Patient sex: F
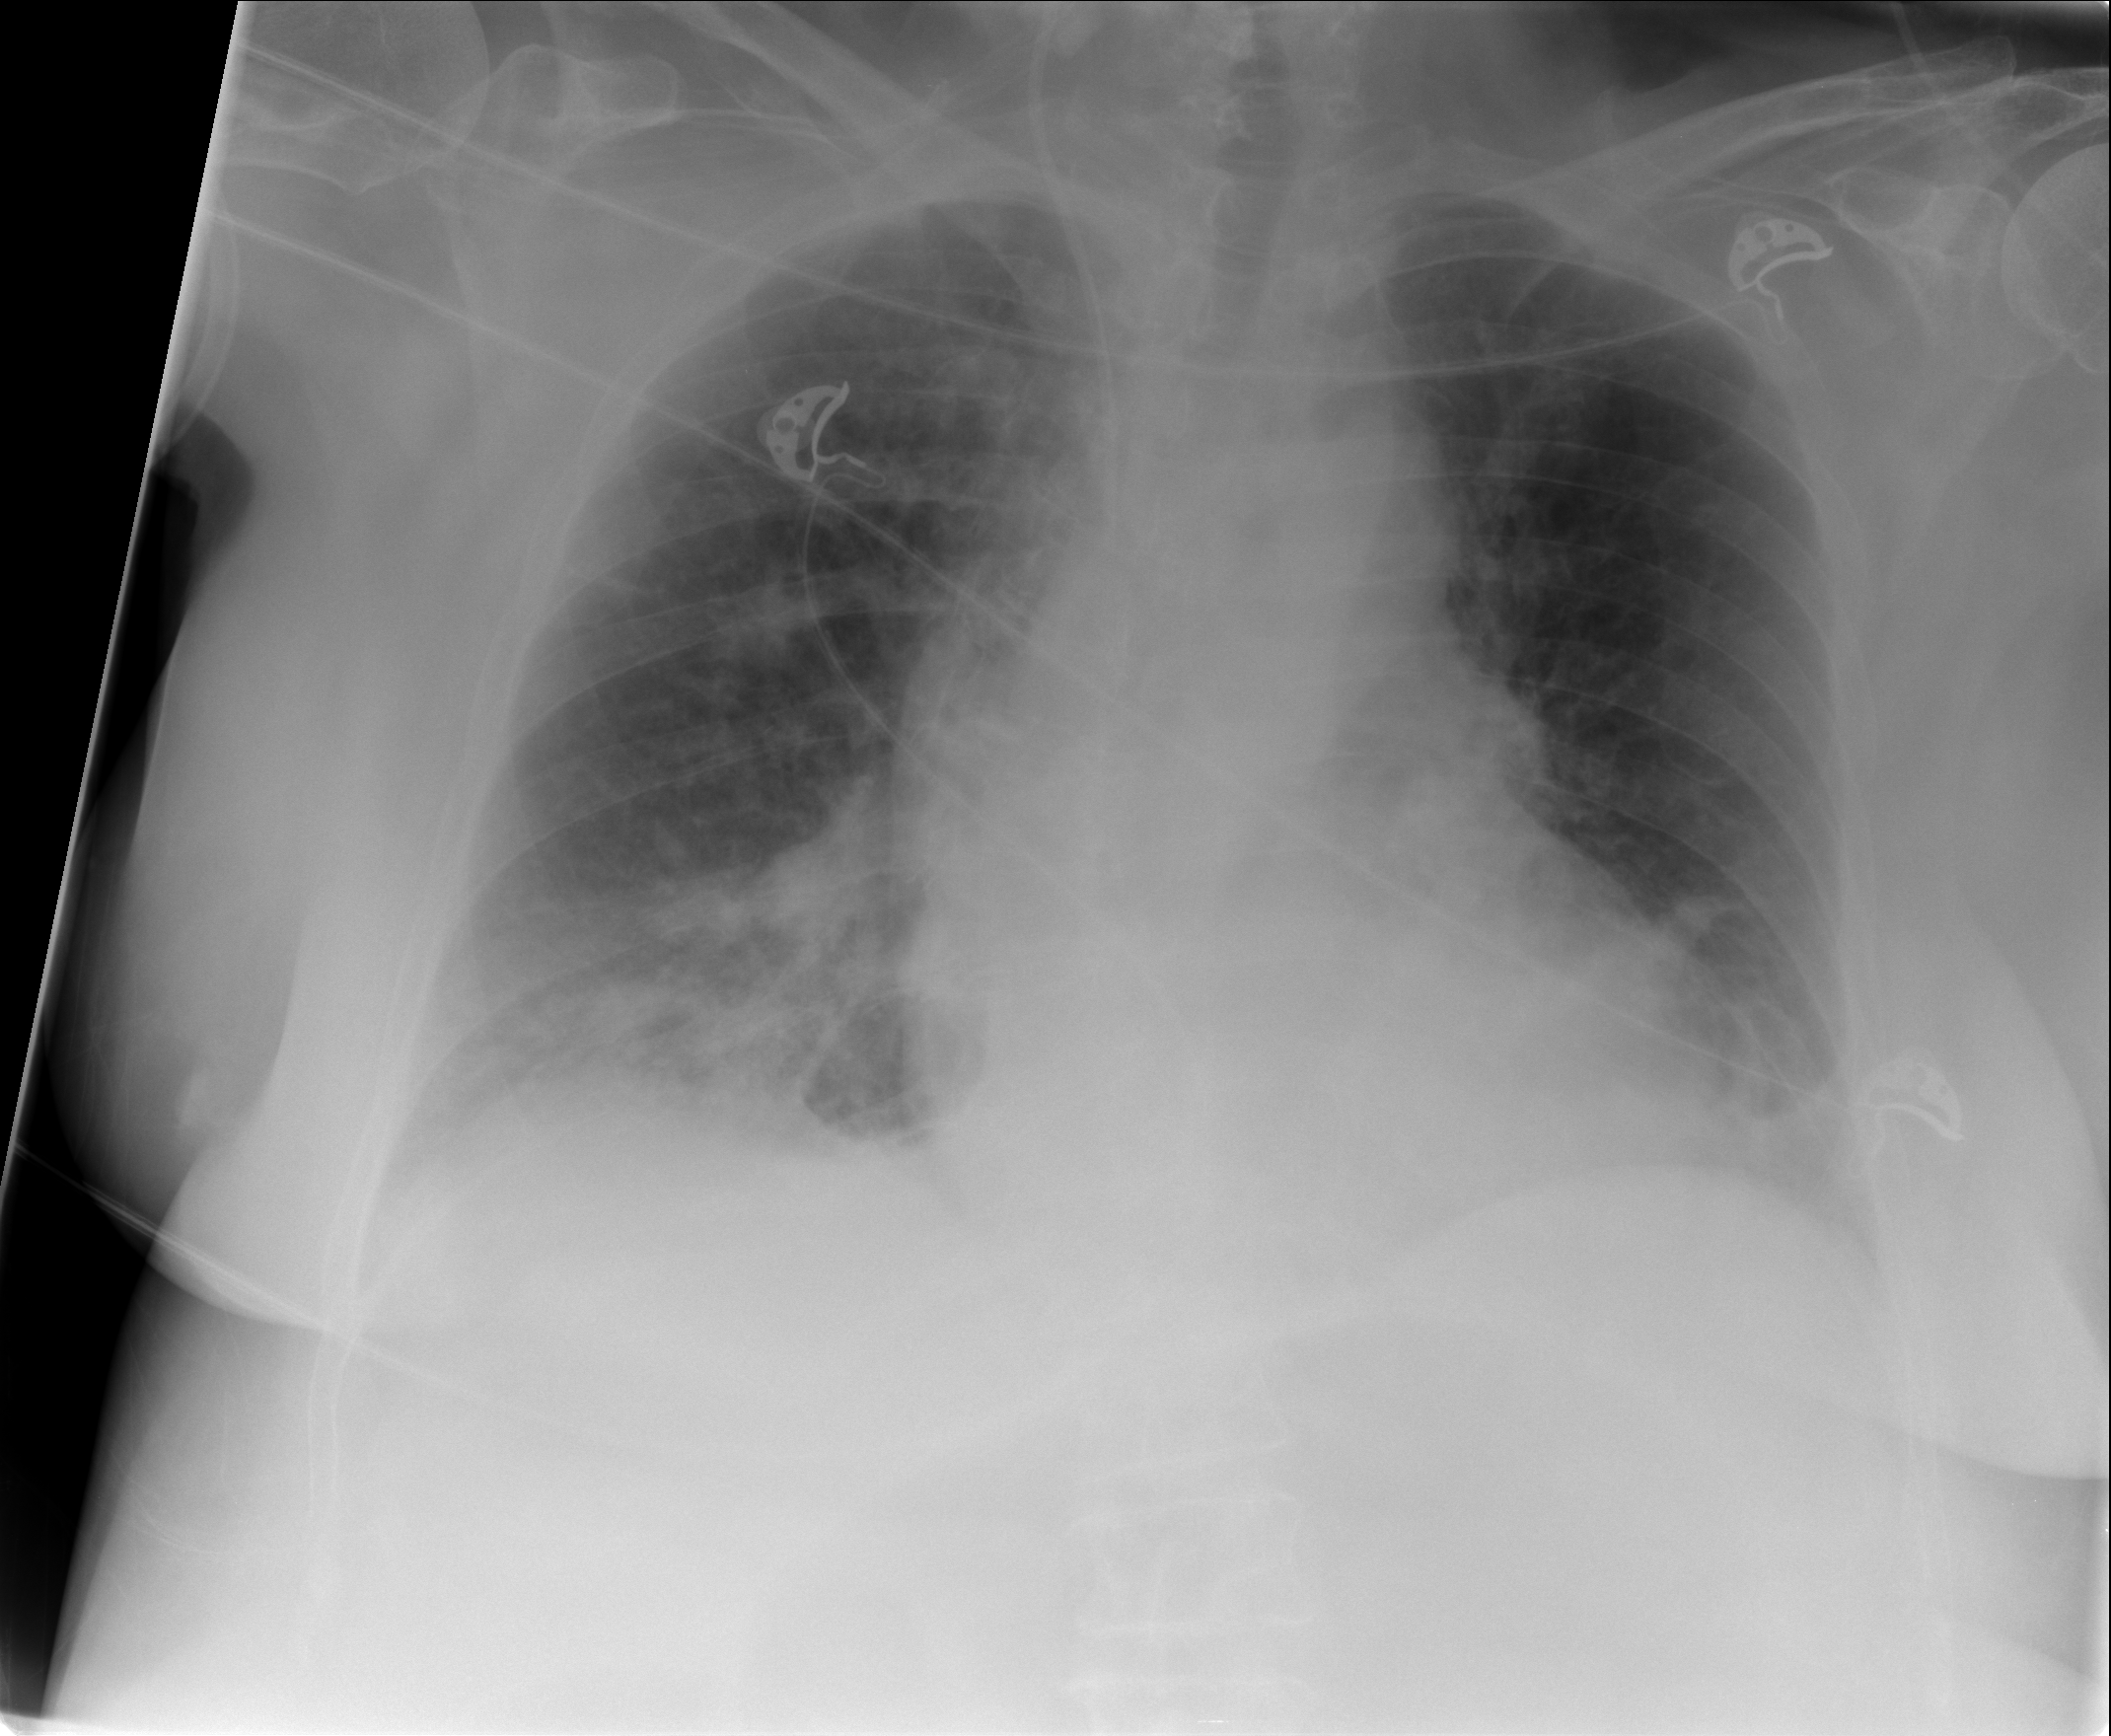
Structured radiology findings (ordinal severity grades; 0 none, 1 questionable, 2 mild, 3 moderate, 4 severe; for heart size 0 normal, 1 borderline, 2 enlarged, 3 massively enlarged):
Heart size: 0
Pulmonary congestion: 0
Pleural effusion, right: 2
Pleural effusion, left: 1
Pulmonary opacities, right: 0
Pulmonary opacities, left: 0
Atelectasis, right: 1
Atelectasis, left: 1